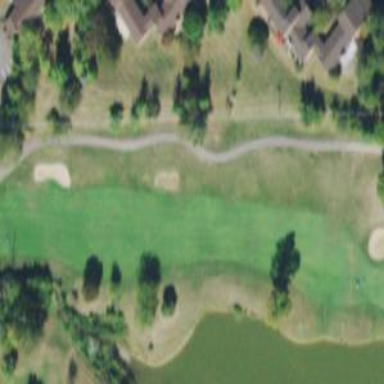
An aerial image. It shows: Scenic golf fairway.